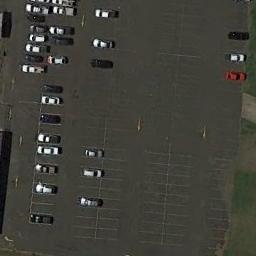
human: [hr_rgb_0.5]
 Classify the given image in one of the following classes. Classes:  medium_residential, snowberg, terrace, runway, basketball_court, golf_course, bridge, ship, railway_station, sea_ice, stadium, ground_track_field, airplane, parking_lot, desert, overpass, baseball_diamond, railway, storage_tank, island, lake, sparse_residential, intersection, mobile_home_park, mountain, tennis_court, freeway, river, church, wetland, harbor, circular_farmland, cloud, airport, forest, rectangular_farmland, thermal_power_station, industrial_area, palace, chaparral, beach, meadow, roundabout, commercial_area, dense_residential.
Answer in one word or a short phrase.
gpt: parking_lot